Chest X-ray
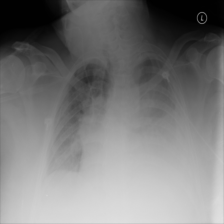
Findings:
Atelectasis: negative
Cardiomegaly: negative
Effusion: positive
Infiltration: positive
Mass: negative
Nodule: negative
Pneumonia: negative
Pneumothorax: negative
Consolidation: negative
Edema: negative
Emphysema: negative
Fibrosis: negative
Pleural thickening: negative
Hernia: negative